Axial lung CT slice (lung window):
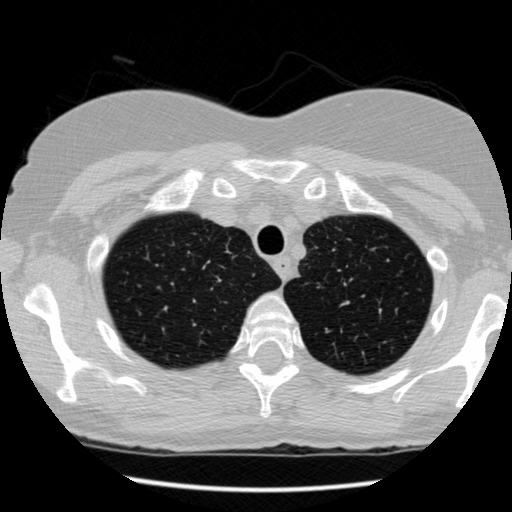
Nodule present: no